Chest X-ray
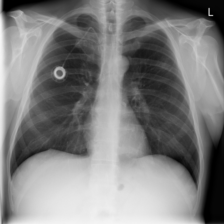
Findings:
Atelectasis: negative
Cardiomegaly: negative
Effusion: negative
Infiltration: negative
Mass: negative
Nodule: positive
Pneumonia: negative
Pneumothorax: negative
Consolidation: negative
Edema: negative
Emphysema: negative
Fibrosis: negative
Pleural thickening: negative
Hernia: negative